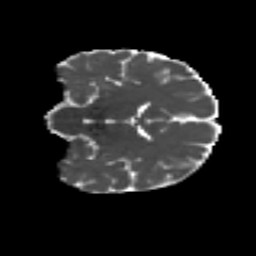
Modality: MD
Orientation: coronal
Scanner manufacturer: siemens
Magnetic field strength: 3 T
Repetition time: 4.16 s
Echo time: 0.0806 s